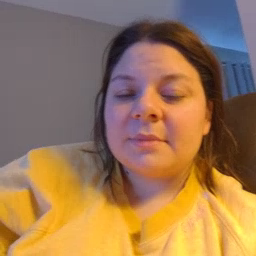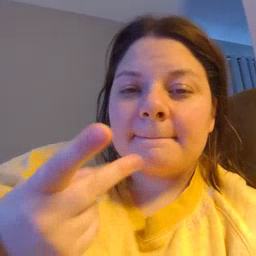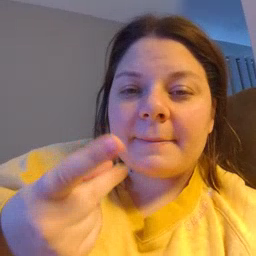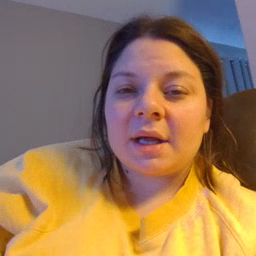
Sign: puppy